Interaction volume radius: 5 \u00c5
Interaction volume height: 25 \u00c5
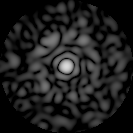
Disorder parameter: 0.8002